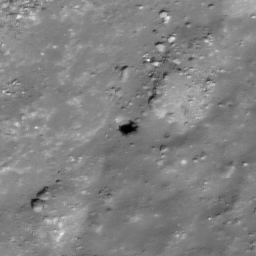
Pit: Tharp 4
Host crater: Tharp
Host type: impact_melt
Lunar coordinates: latitude -30.606, longitude 145.706